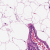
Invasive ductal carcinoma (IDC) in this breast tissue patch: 0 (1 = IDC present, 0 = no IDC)